Current action and preconditions to check: trajectory_clear

Your task: For each precondition in the list above, predict whether it will hold at this action.

Consider the current scene as observed from the mobile robot's camera, and analyze the predicted future states of all dynamic agents (e.g., people, animals, vehicles, or any moving entities) within the NEXT SECOND.

IMPORTANT: Only answer "very likely" if you are absolutely certain—based on strong, clear evidence—that a dynamic agent will violate the precondition in the predicted future state. Do NOT answer "very likely" for unlikely, ambiguous, or low-probability risks.

Ask yourself for each precondition: Is there a high probability, with clear and convincing evidence, that the predicted future states of any dynamic agent will interfere with the predicted future state of the currently executing action within the NEXT SECOND, causing that precondition to fail?

Assess the risk level based on these predictions. Use "likely" or "very likely" if motions create a clear risk of interference.

Use "neutral" or "improbable" if agents are nearby but their predicted paths are clearly diverging or non-conflicting.

Failure Risk Categories: "very improbable", "improbable", "neutral", "likely", "very likely"

Answer Format: Output ONLY the probability_of_failure value from these categories: "very improbable", "improbable", "neutral", "likely", "very likely"

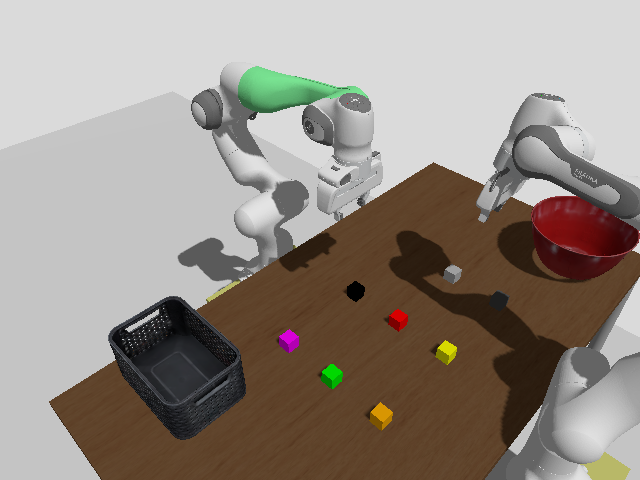

Answer: very improbable